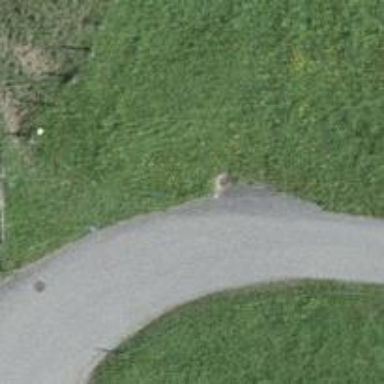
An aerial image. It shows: Service road with grade1 tracktype.